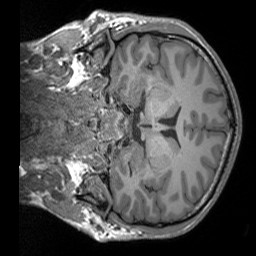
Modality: T1w
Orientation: coronal
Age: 23
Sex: male
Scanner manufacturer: siemens
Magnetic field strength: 3 T
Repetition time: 1.9 s
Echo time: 0.00252 s